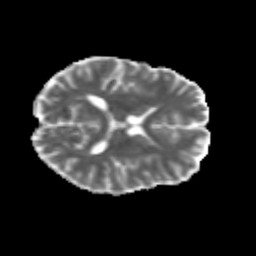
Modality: MD
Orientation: axial
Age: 25
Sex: female
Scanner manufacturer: siemens
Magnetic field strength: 3 T
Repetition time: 3.5 s
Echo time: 0.125 s